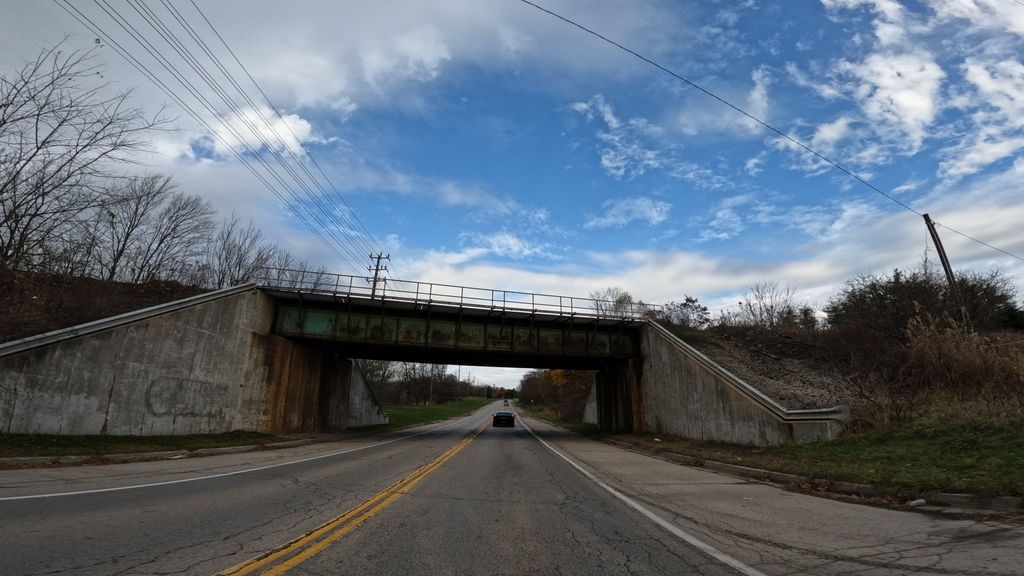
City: hamilton